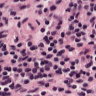
Metastatic tissue present: no